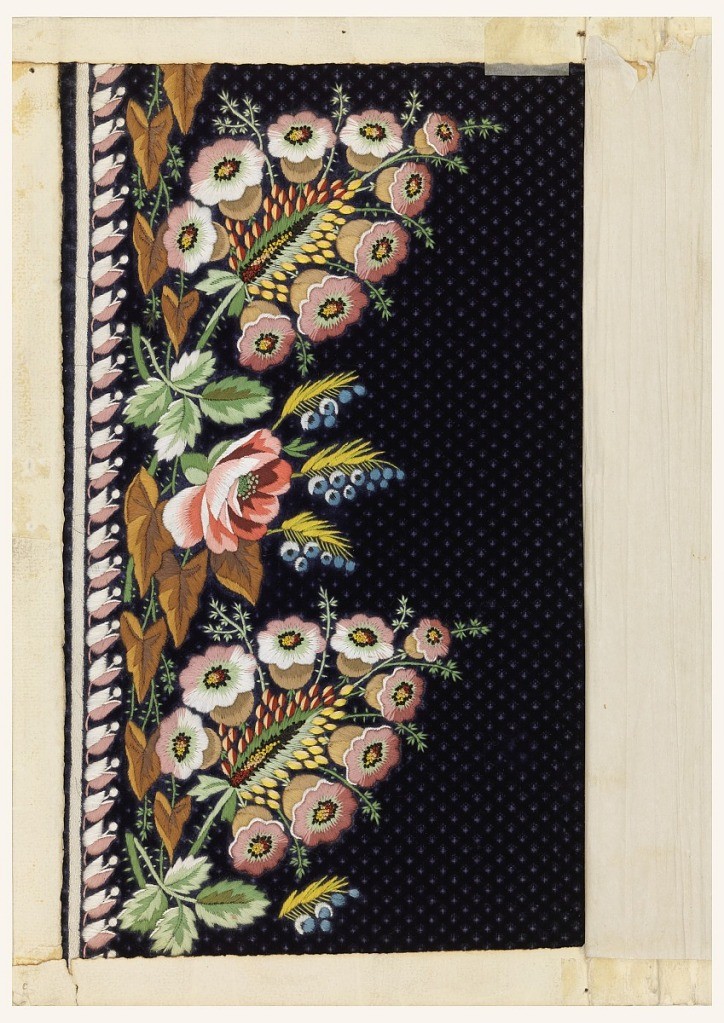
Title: Embroidery sample
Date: ca. 1770
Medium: silk, paper Technique: embroidered on a cut voided supplementary warp pile (velvet) Label: Satin, stem, and knot stitches embroidered in silk on silk cut voided supplementary warp pile (velvet); paper enclosure
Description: Multicolored silk embroidery in a floral design on a dark purple ground with a small purple dot design.